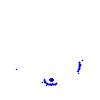
Particle: proton